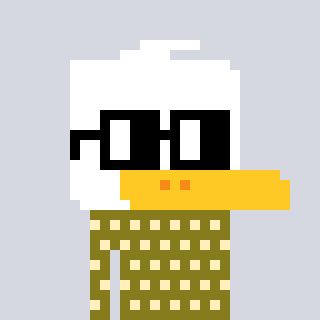
a pixel art character with square black glasses, a duck-shaped head and a gunk-colored body on a cool background